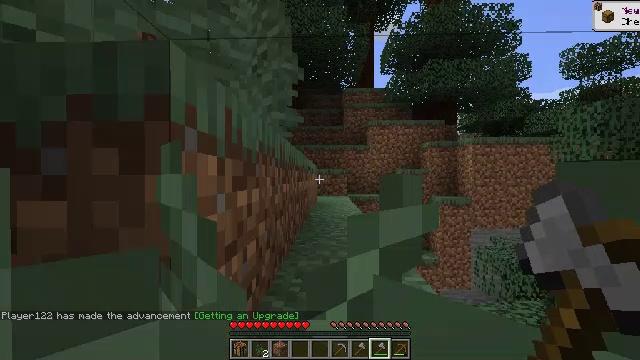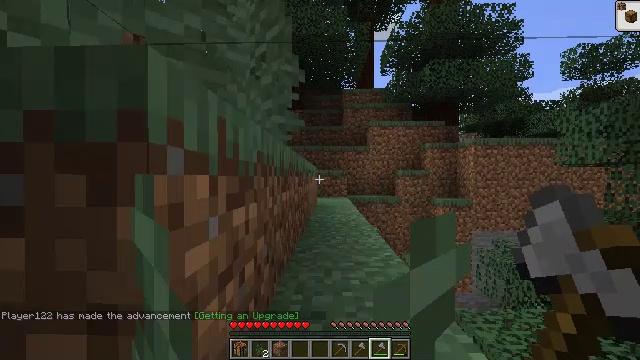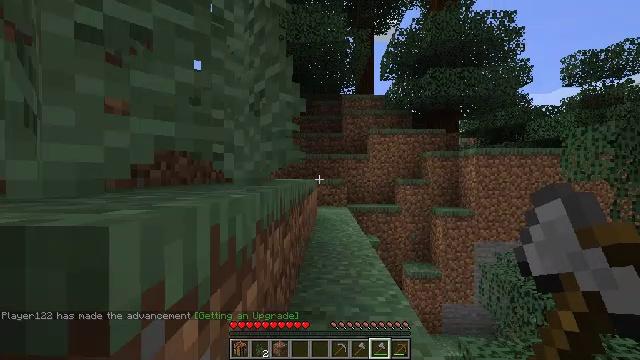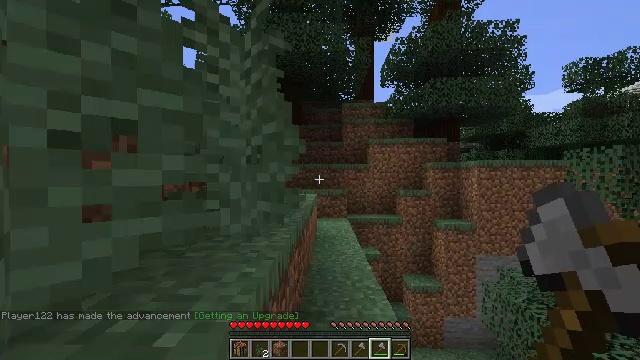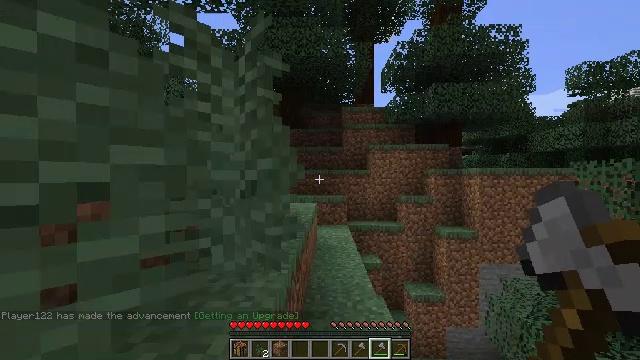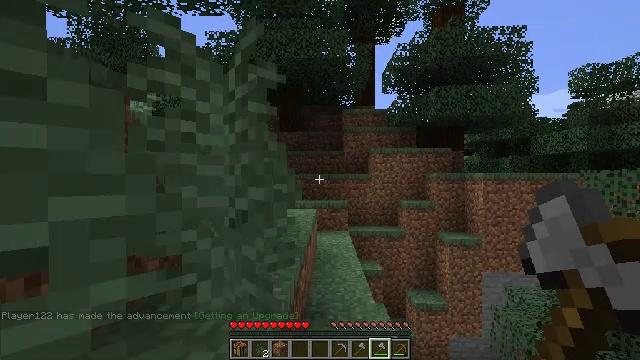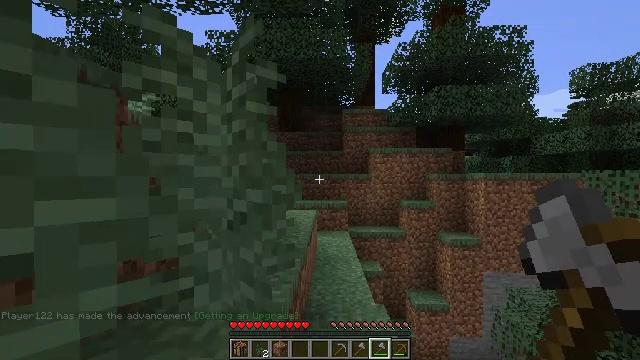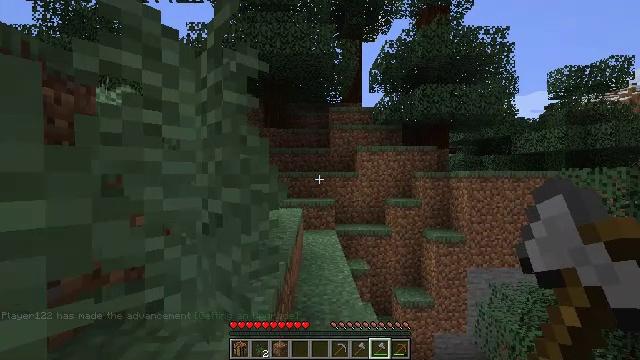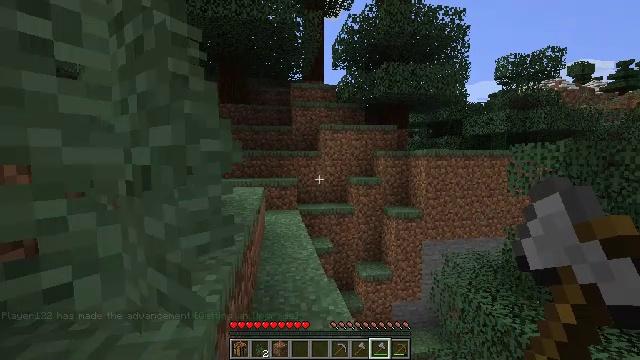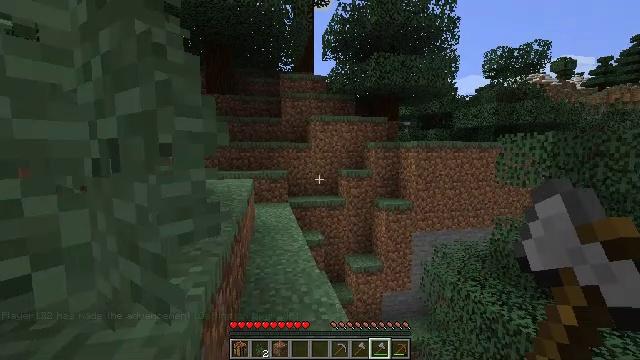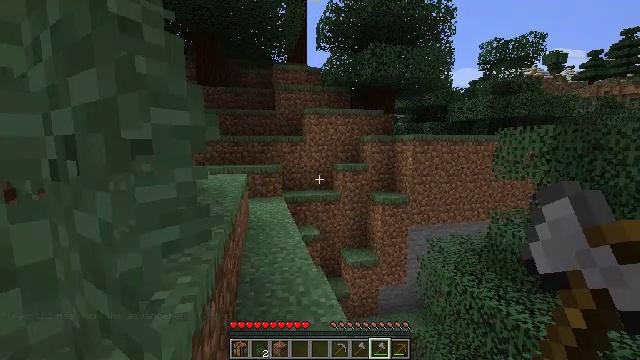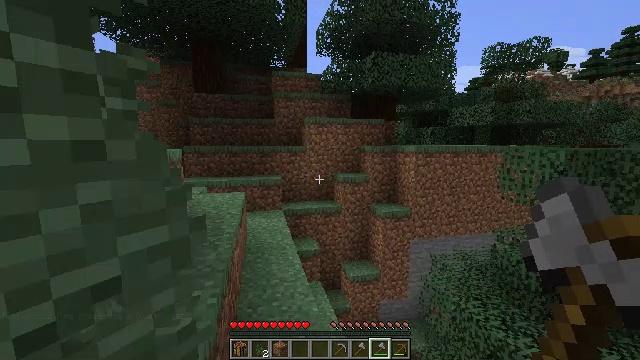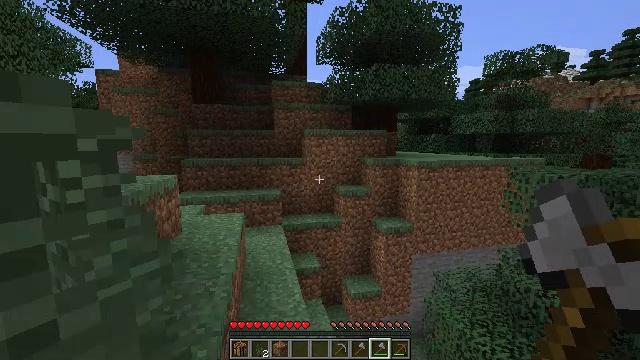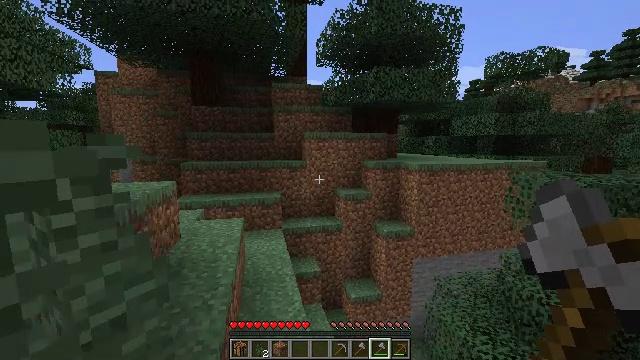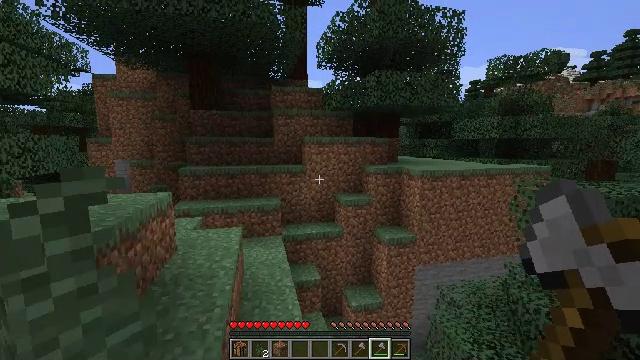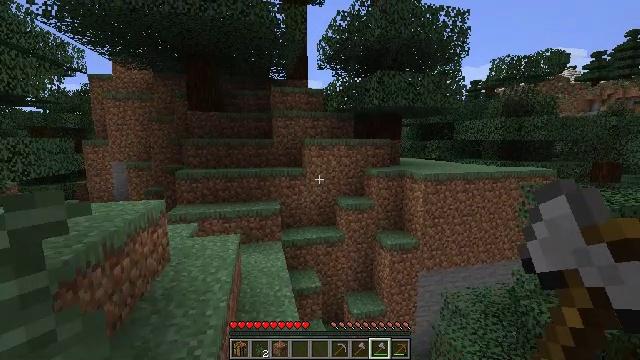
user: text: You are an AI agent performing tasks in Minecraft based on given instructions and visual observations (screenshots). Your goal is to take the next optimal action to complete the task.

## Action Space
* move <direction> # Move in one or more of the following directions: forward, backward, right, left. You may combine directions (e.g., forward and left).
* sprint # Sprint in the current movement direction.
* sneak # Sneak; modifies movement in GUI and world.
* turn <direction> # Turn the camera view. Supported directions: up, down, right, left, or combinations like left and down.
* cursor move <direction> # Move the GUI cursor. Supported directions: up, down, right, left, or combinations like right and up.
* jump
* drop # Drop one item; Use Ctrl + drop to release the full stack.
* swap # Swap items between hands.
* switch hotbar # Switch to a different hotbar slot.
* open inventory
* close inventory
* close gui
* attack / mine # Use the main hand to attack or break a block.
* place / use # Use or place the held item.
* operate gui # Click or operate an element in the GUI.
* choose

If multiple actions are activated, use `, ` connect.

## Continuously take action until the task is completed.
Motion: motion action
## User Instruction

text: Gather sweet berries from the bush.
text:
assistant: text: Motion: move forward and move left, jump
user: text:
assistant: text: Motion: move forward and move left, jump
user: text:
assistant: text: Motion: move forward, jump
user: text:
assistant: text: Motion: move forward
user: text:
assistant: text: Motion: move forward
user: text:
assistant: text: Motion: move forward
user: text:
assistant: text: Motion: move forward, turn right
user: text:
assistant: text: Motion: move forward, turn right and down, jump
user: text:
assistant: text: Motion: move forward, turn right and down, jump
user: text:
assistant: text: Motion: move forward, turn right and down, jump
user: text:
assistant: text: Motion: move forward
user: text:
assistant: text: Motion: move forward
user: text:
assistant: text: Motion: move forward
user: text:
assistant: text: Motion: move forward
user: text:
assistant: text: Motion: move forward
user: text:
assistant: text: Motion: move forward
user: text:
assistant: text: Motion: move forward
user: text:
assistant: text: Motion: move forward
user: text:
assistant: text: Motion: move forward and move right, turn left and up
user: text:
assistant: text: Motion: move right, turn left and up
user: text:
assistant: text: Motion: move right, turn left and up
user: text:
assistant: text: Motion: no_op
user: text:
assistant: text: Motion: no_op
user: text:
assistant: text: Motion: turn right
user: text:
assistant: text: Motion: move forward
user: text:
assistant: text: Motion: move forward
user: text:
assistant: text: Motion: no_op
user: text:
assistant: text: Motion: no_op
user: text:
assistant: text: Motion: move forward
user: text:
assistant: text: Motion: move forward